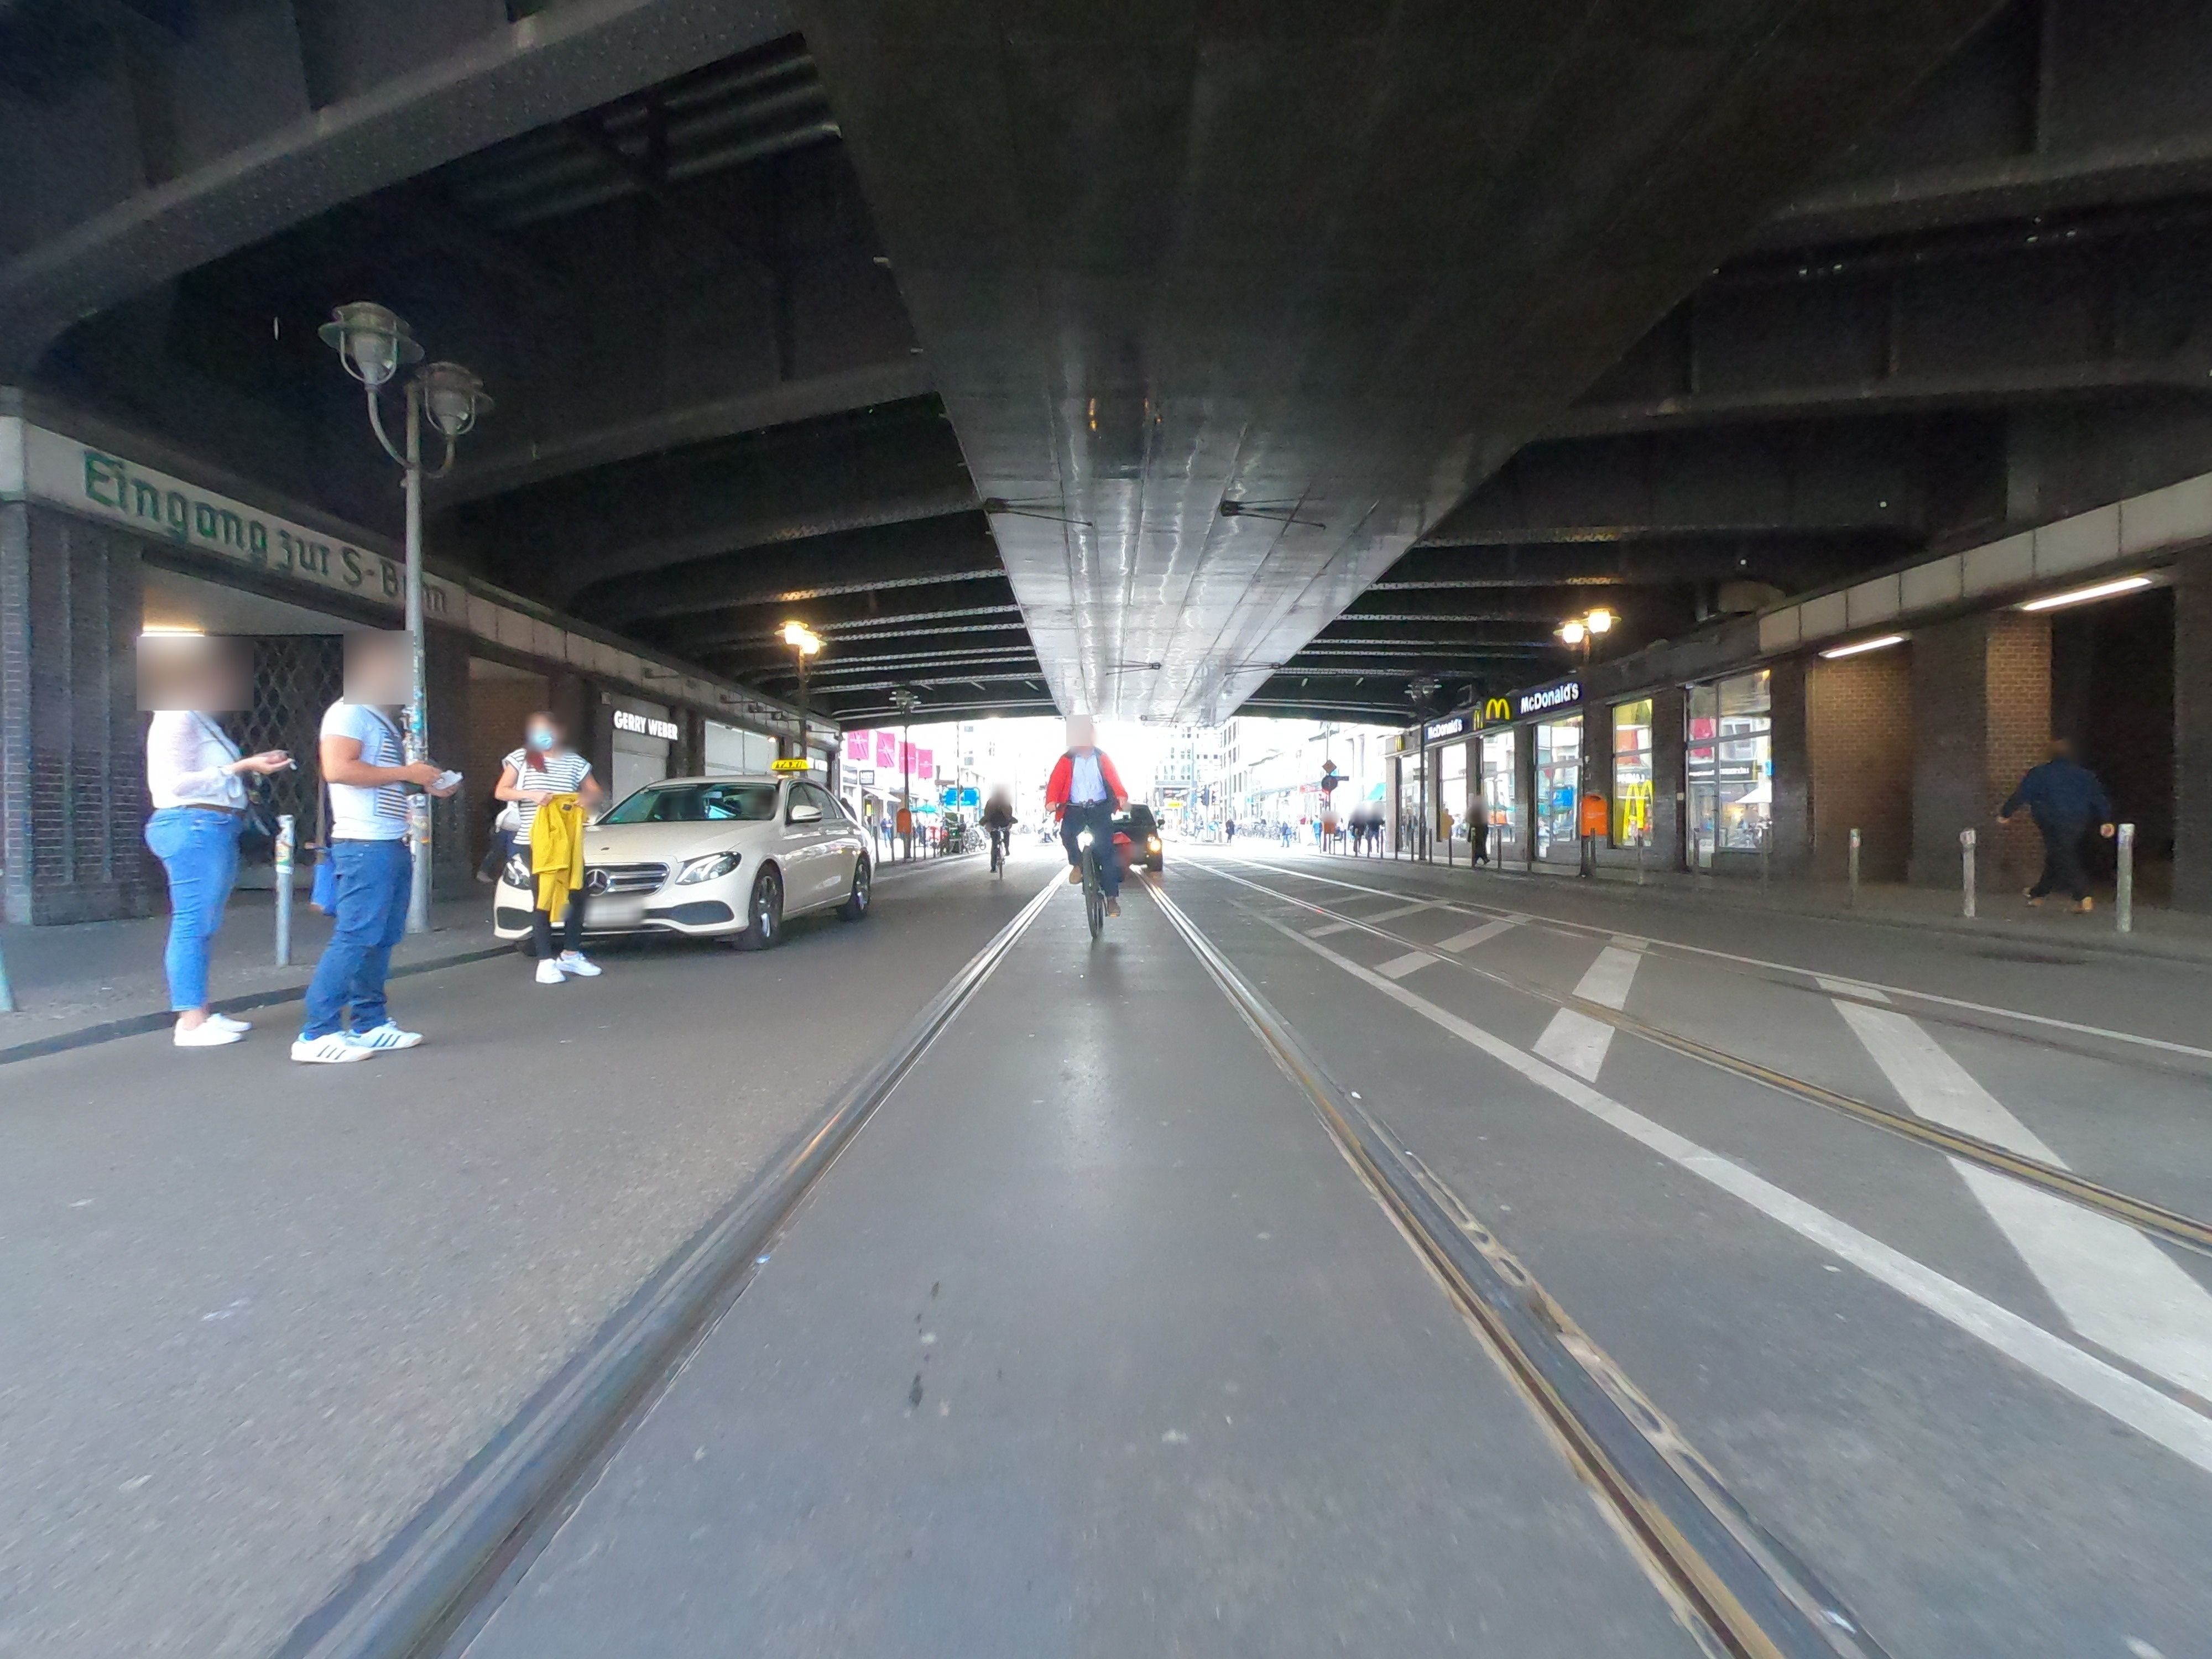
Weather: clear
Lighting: day
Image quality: good
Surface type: railway
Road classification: footway
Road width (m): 3.0
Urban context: urban centre
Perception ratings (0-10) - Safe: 2.25, Lively: 6.14, Beautiful: 4.27, Boring: 3.22, Depressing: 4.65, Wealthy: 1.9